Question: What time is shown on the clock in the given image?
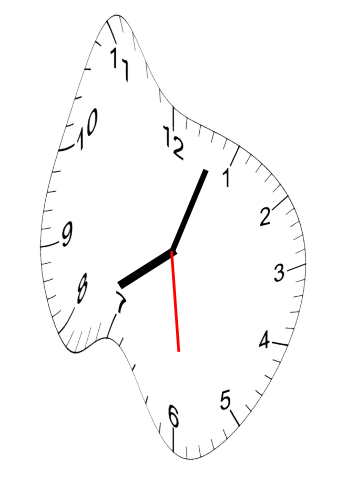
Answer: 08:03:29